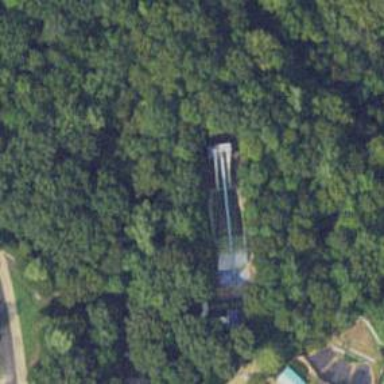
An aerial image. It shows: Water slide attraction located by waterway.